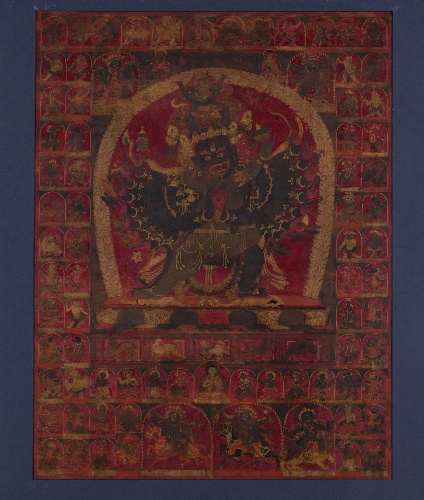
Date: early 15th century
Object type: Painting
Classification: Paintings
Medium: Ink, gold and opaque watercolor on cloth
Culture: Tibet
Dimensions: Image: 38 x 29 1/4 in. (96.5 x 74.3 cm)
Frame: 54 1/2 x 37 7/8 x 1 1/2 in. (138.4 x 96.2 x 3.8 cm)
Department: Asian Art
Credit line: Gift of Steven Kossak, The Kronos Collections, 1994
Accession year: 1994
Repository: Metropolitan Museum of Art, New York, NY